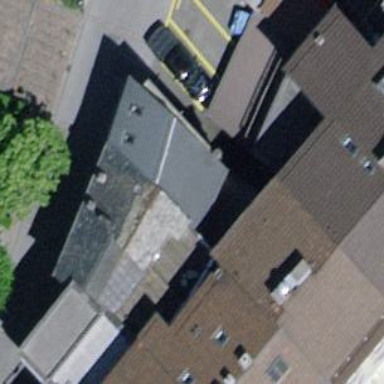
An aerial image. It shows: Gabled roof across building with apartments.